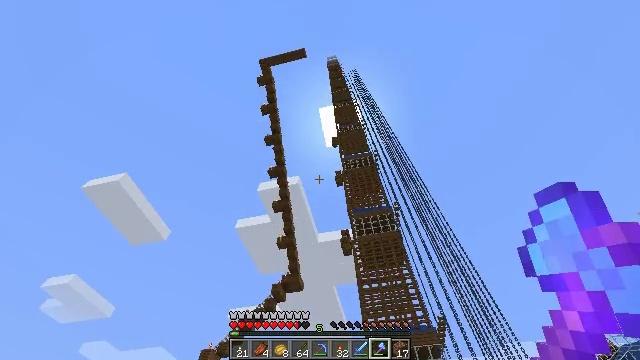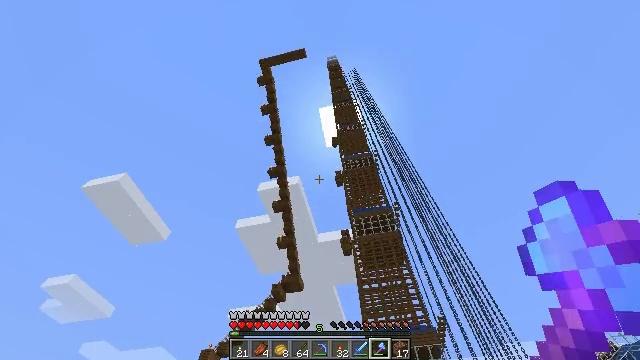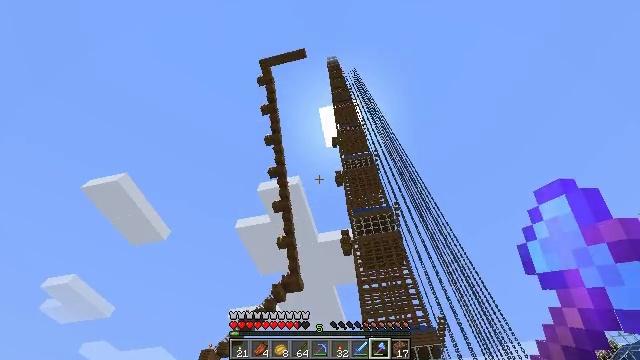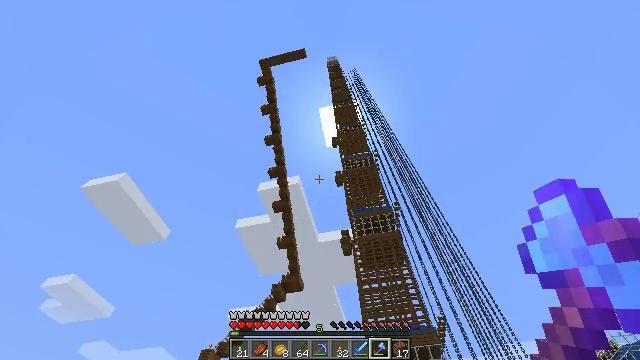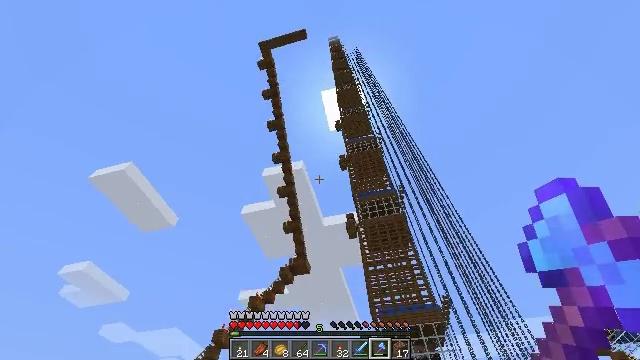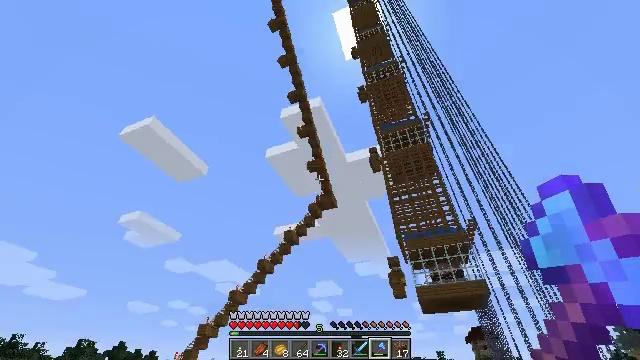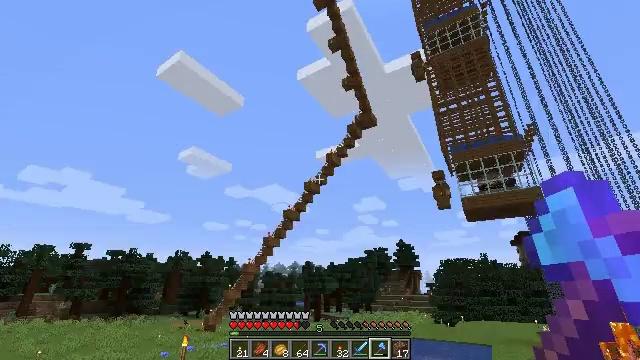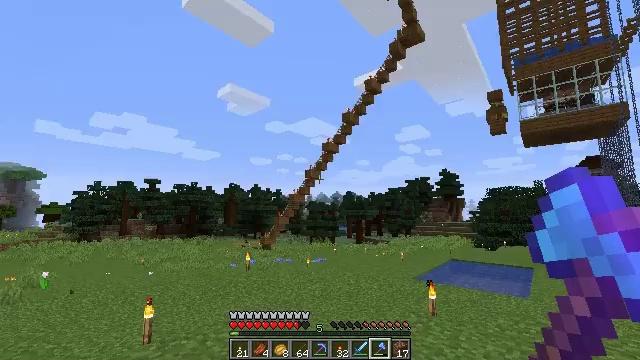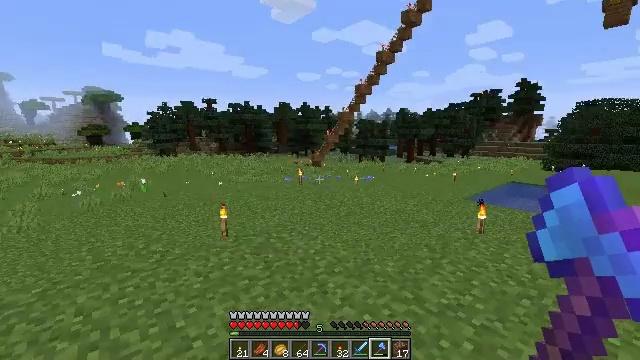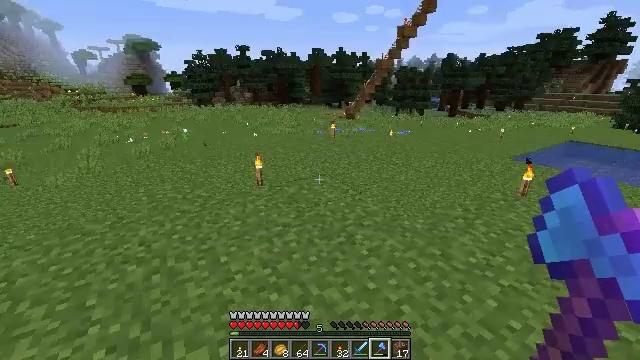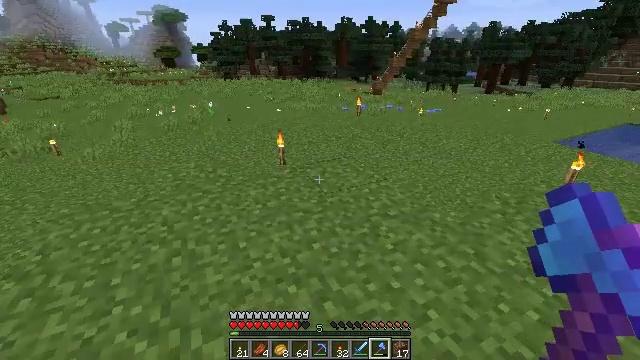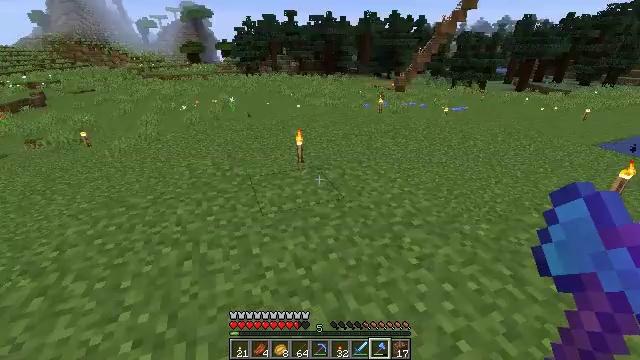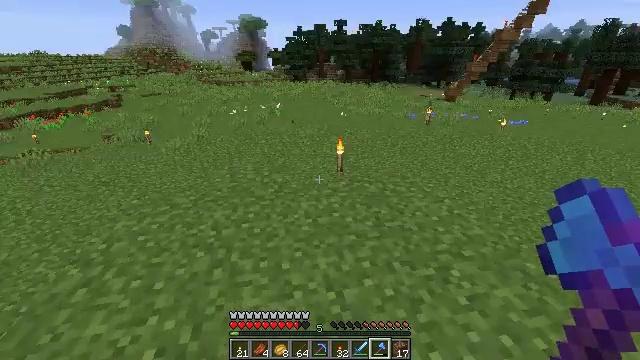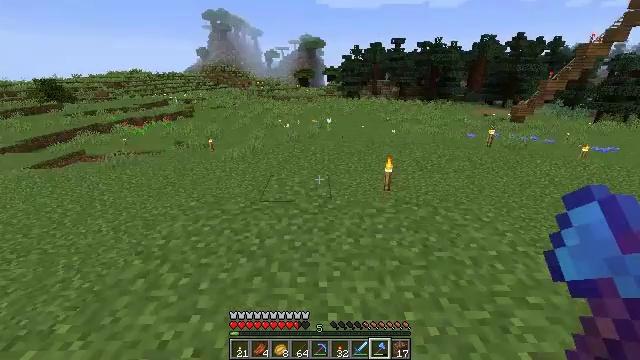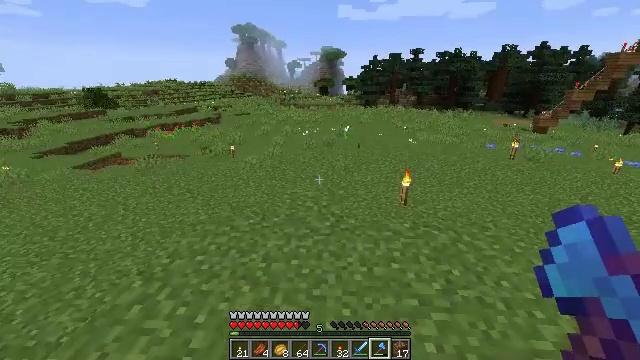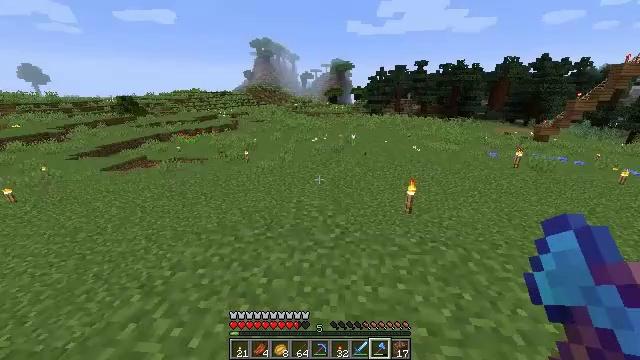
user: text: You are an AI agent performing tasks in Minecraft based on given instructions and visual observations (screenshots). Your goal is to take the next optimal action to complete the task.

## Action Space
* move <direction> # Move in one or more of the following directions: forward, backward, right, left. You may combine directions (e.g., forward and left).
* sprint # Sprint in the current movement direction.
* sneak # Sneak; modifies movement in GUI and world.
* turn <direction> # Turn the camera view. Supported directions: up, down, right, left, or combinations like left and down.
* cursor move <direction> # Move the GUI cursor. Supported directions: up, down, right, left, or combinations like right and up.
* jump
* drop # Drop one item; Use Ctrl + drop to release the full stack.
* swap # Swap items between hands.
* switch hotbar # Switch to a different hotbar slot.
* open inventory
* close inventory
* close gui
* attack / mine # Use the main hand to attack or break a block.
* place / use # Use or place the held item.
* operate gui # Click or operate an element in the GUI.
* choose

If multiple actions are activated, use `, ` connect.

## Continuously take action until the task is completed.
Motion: motion action
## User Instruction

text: Mine the redstone torch to collect it.
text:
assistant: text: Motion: no_op
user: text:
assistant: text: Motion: no_op
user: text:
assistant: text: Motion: no_op
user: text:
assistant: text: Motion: turn left and down
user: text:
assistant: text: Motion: turn left and down
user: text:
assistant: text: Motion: turn left and down
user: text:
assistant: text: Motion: turn left and down
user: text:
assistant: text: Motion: turn left and down
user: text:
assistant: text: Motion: move forward, turn left and down
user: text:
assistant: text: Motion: move forward, turn left and down
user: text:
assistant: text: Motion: move forward, turn left
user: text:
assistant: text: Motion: move forward, turn left and up
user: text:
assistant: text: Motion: move forward, sprint, turn left and up
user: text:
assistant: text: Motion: move forward, sprint, turn left and up
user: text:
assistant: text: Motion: move forward, sprint, turn left
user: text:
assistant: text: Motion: move forward
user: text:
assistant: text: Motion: move forward, sprint
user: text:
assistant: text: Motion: move forward, sprint
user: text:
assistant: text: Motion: move forward, sprint
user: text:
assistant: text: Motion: move forward
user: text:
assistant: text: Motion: move forward
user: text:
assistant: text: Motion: move forward
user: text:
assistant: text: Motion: move forward, jump
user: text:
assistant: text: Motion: move forward, jump
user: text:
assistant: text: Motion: move forward, turn right, jump
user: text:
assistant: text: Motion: move forward, turn right, jump
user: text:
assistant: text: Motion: move forward, jump
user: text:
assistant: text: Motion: move forward, jump
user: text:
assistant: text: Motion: move forward, jump
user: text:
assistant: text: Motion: move forward, jump